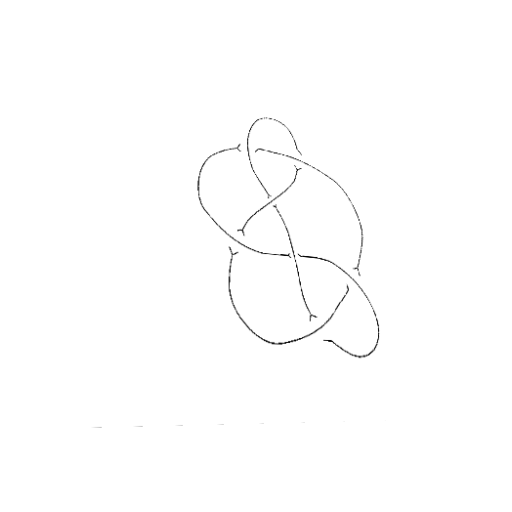
Crossing number: 7